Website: bh-photo
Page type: billing-address
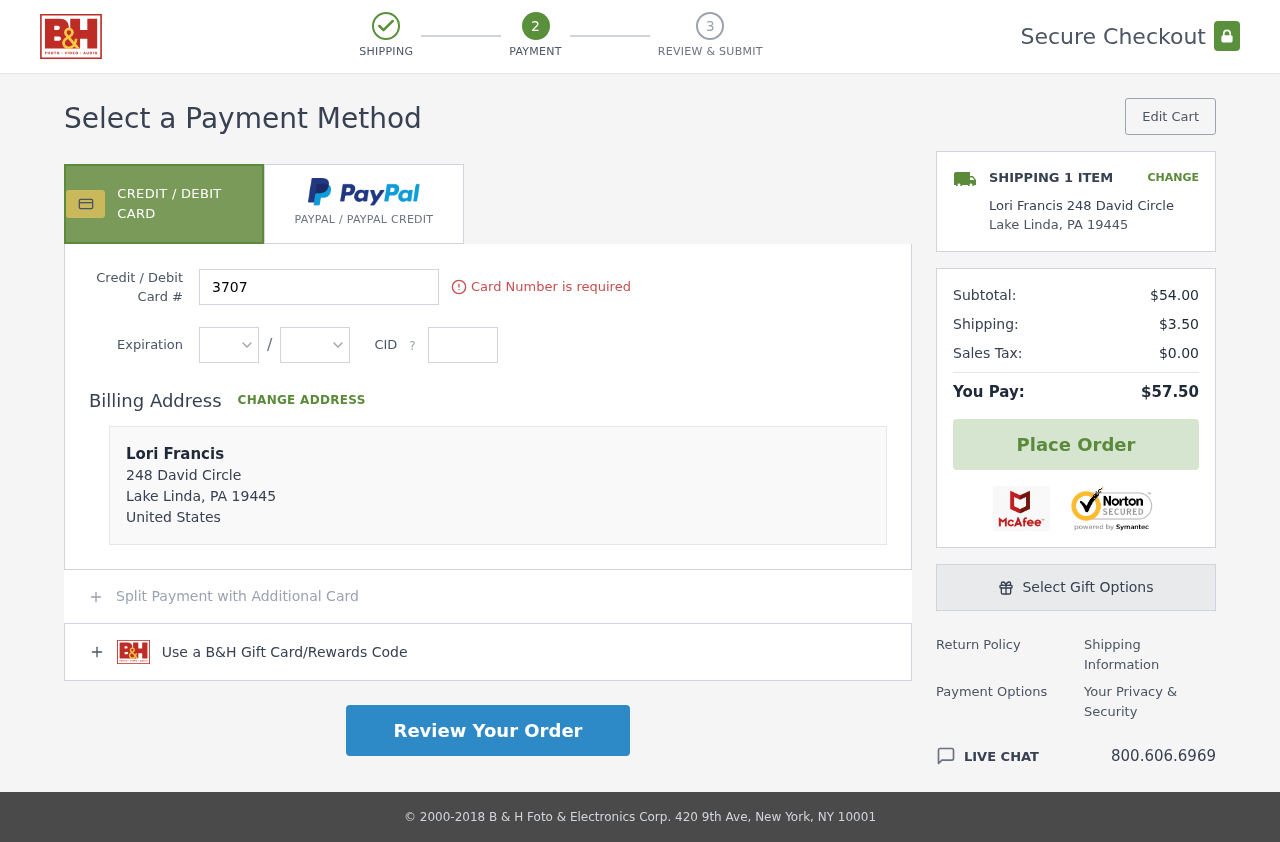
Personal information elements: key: PII_CARD_CVV
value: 0395
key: PII_CARD_EXPIRY_MONTH
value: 11
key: PII_CARD_EXPIRY_YEAR
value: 29
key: PII_CARD_NUMBER
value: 3707 4527 5864 553
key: PII_CITY
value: Lake Linda
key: PII_COUNTRY
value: United States
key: PII_FULLNAME
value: Lori Francis
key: PII_FULLNAME2
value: Lori Francis
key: PII_POSTCODE
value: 19445
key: PII_STATE_ABBR
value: PA
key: PII_STREET
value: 248 David Circle
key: PII_POSTCODE_FULL
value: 19445
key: PII_POSTCODE_NUMERIC
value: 19445
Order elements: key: ORDER_NUM_ITEMS
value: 1
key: ORDER_SUBTOTAL
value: $54.00
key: ORDER_SHIPPING_COST
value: $3.50
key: ORDER_TAX
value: $0.00
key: ORDER_TOTAL
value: $57.50